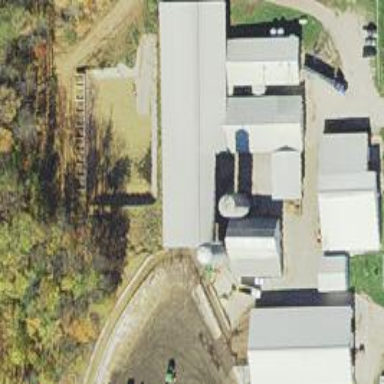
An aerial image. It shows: Silo.